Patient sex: F
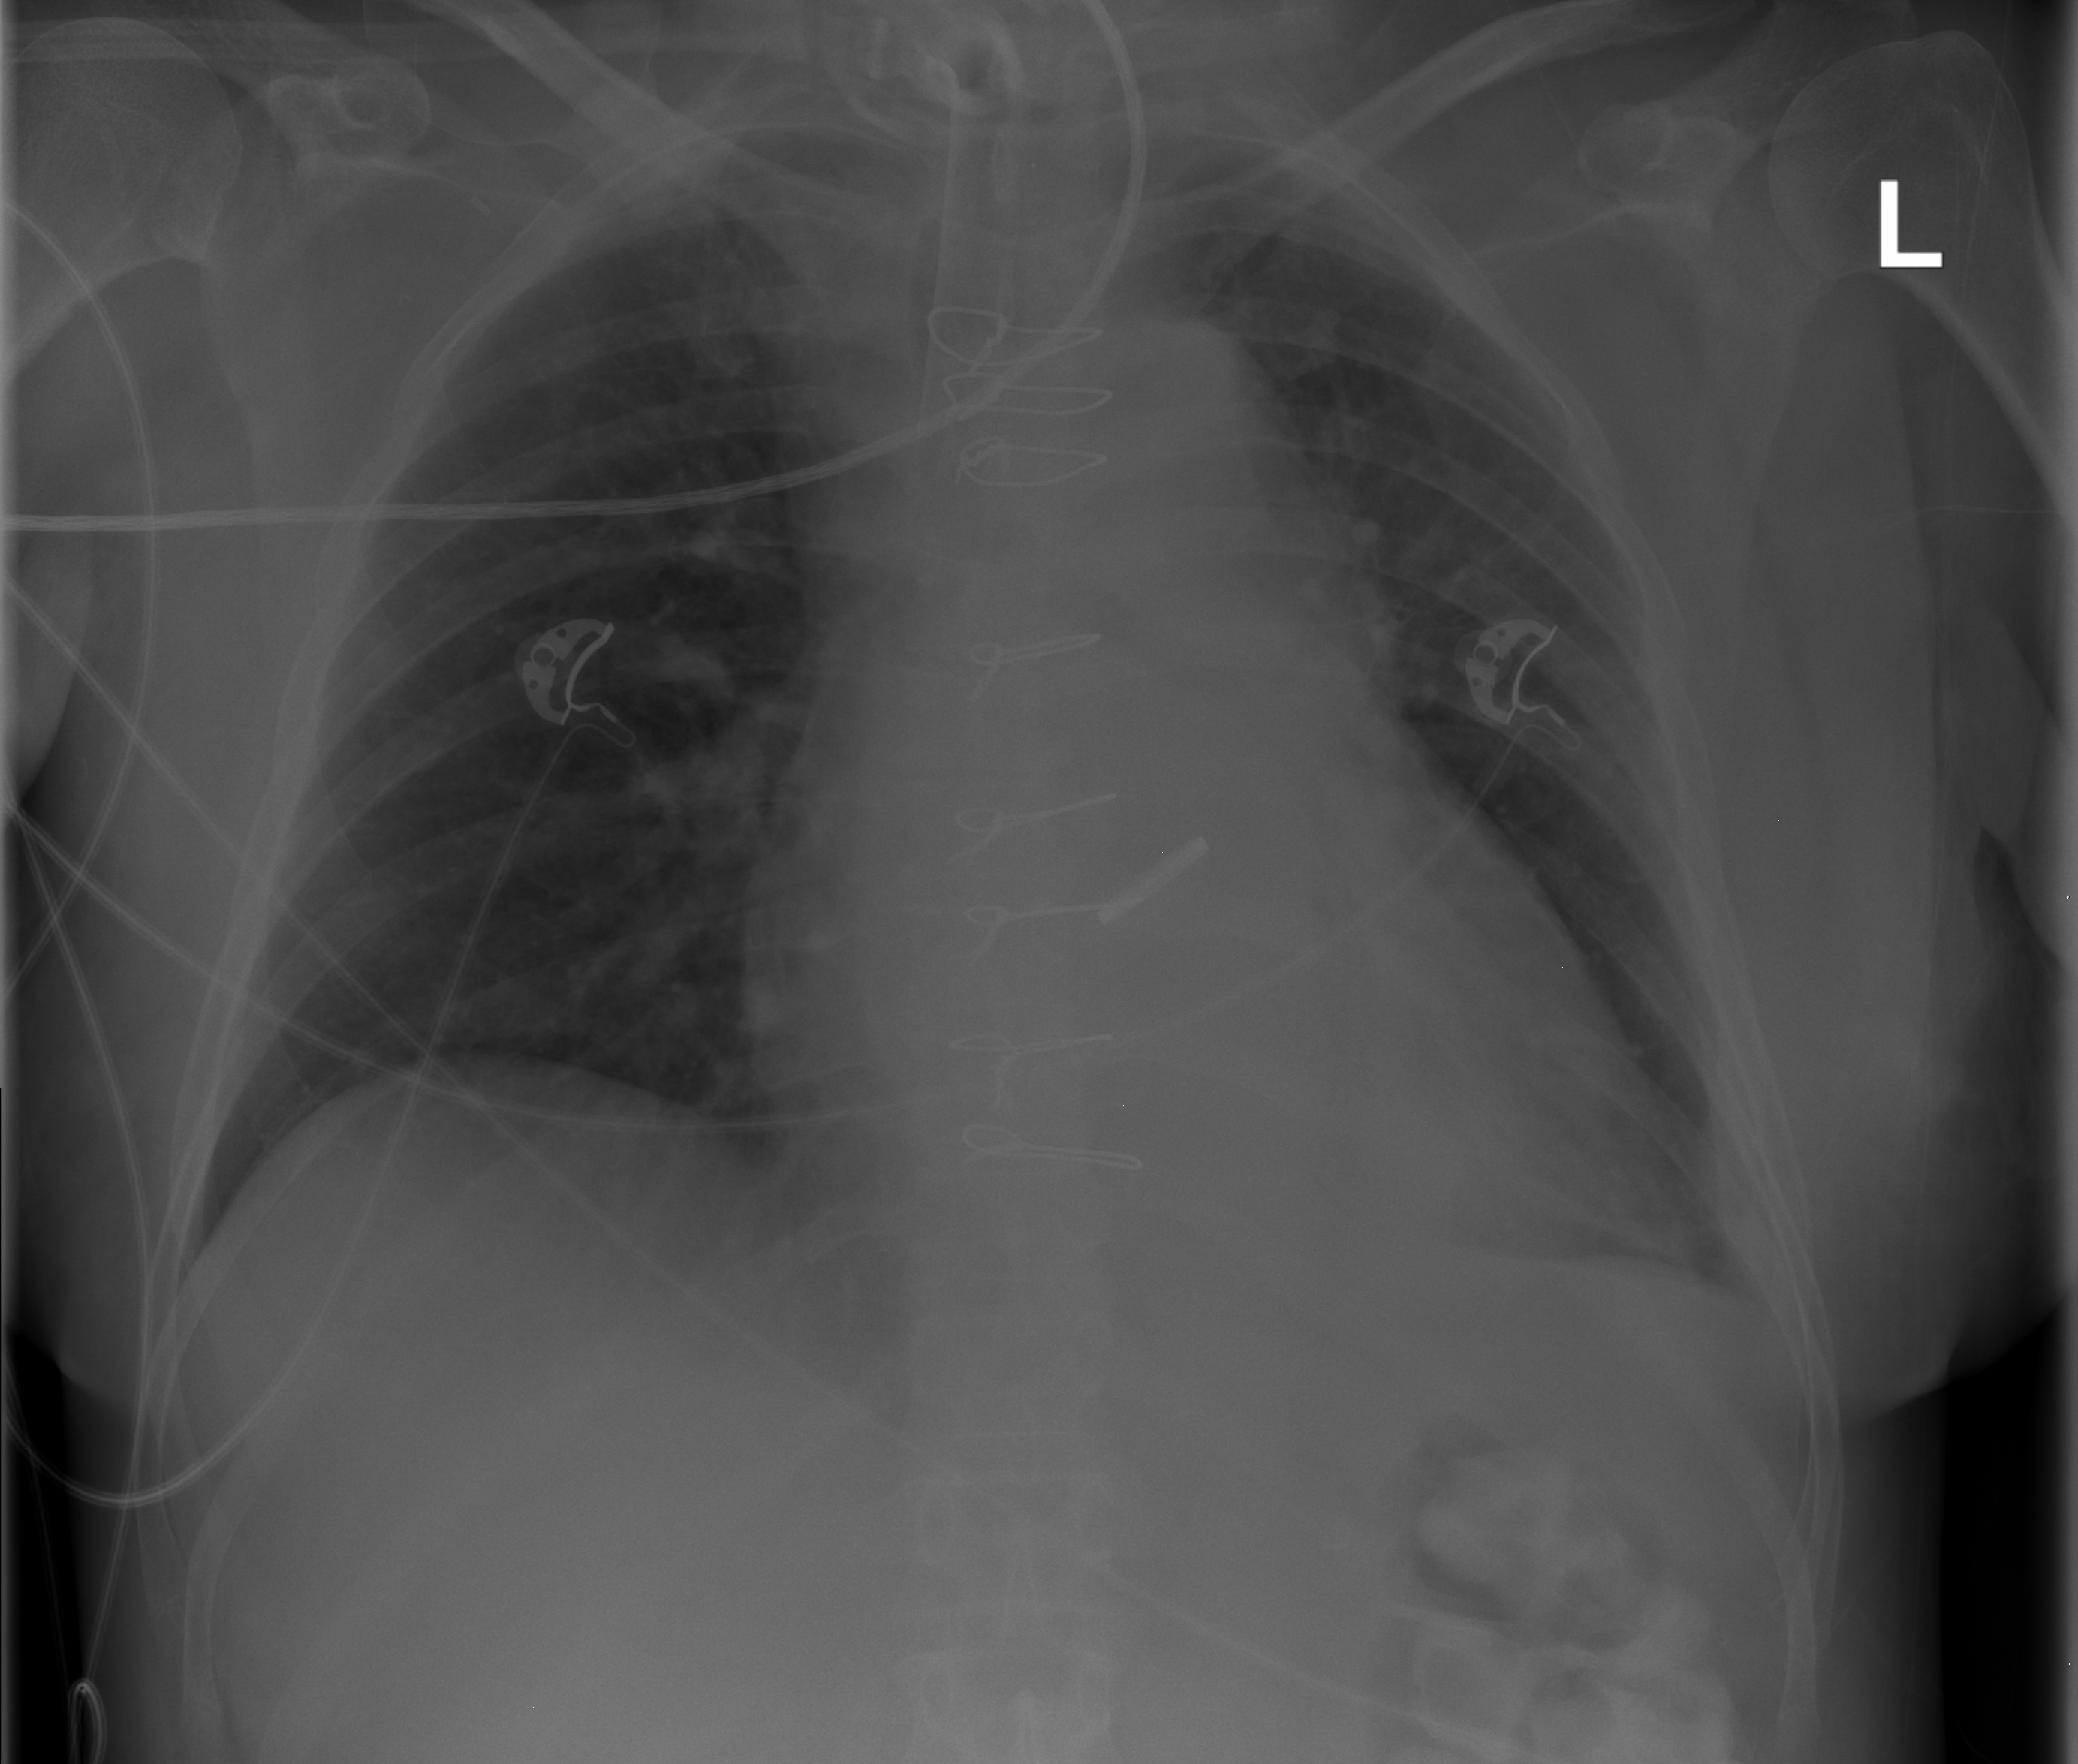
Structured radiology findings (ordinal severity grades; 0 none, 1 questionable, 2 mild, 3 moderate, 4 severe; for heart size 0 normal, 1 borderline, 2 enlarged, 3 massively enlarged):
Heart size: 2
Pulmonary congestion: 0
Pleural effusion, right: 0
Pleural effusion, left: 1
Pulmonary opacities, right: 0
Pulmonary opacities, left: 0
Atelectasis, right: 1
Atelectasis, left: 2